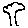
Label: tree